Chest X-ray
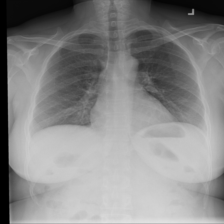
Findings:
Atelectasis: negative
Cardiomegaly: negative
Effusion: negative
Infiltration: negative
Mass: negative
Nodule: negative
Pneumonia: negative
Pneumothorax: negative
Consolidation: negative
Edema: negative
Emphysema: negative
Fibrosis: negative
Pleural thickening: negative
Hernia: negative